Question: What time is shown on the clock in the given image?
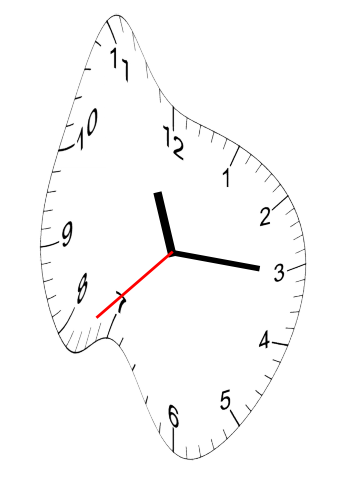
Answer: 11:15:38